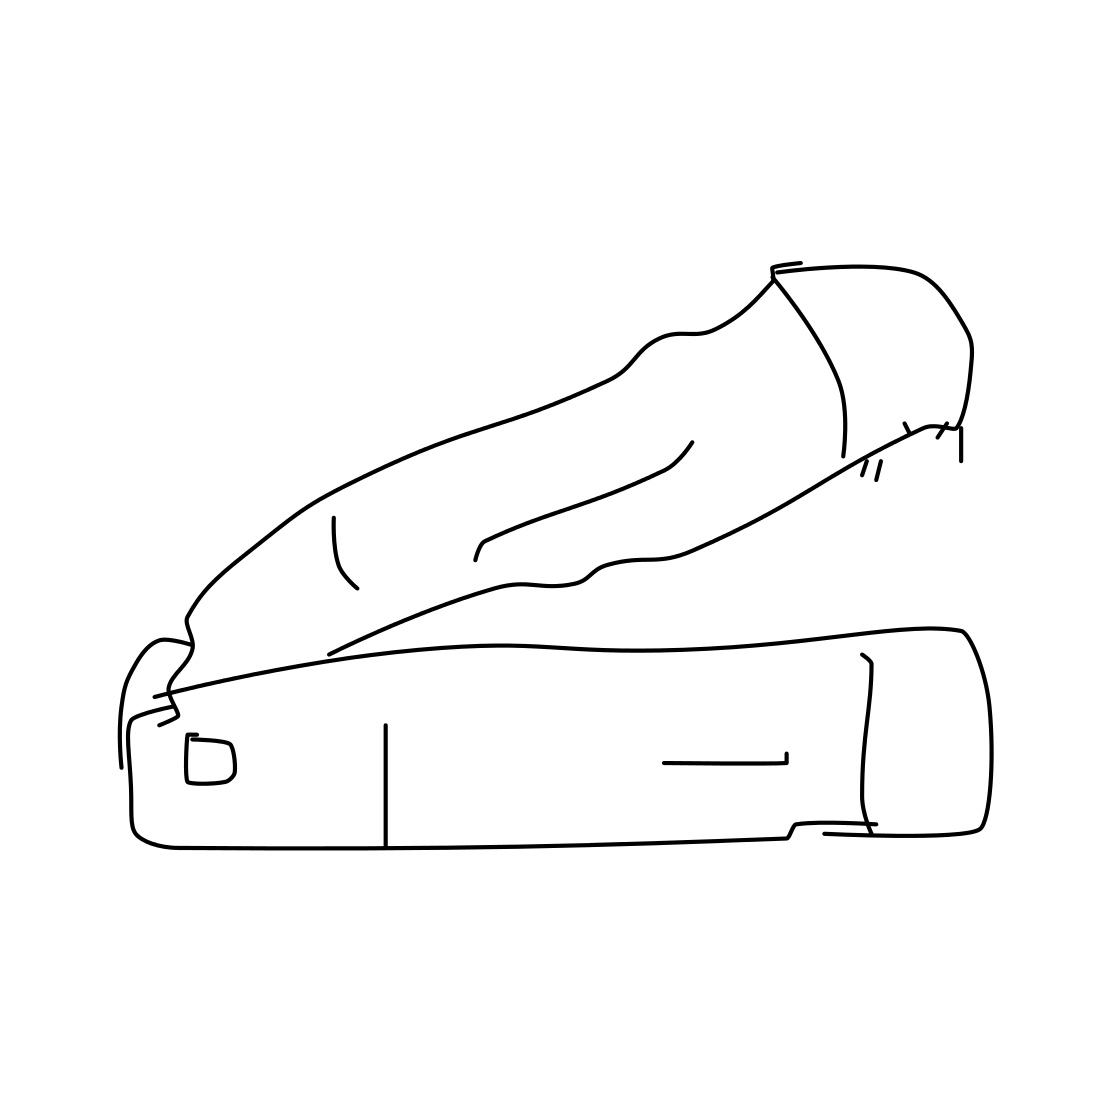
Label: stapler